Field crop: maize
Growth stage: 2
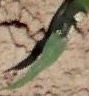
Species: maize